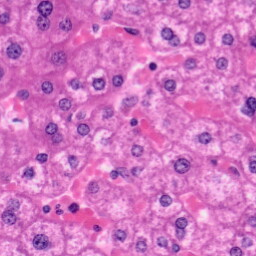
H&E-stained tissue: Liver